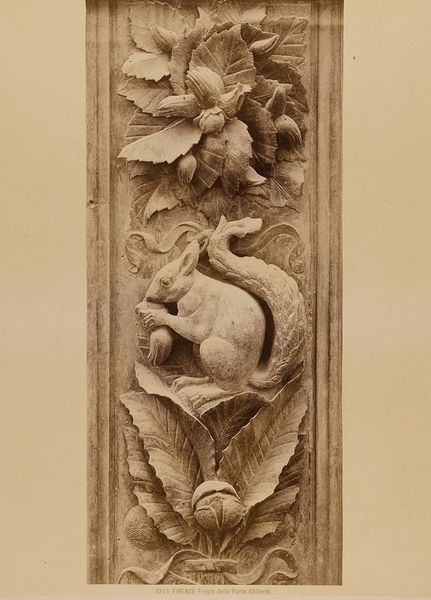
Titel: Detail der Paradiespforte v. Ghiberti am Baptisterium San Giovanni in Florenz
Künstler: Giacomo Brogi
Standort: Hamburg
Institution: Museum für Kunst und Gewerbe Hamburg
Schlagwörter: foto, fotografie, photographie, dom, kathedrale, photo, portal, dorfkirche, details, basilika, baptisterium, kirchenbau, architekturfotografie, ausstattung, albumin, san, lichtbild, sachfotografie, historische, giovanni, stadtkirche, blumenornamente, architekturphotographie, bildwerke, angewandte und bildende kunst, hessische systematik, tierornamente, schwarzweißpositivverfahren, silbersalzverfahren, schwarzweißfotografie, gebäude, örtlichkeit, straße, stätte, objektstudien, sachphotographie, albuminpapier, eichhörnchen, paradiestür